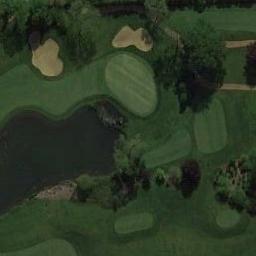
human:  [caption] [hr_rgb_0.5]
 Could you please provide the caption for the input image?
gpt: There are several bunkers and lakes and a few paths and many trees on a large green lawn on the golf course .

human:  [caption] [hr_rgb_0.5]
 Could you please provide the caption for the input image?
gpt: Many trees are near the golf course .

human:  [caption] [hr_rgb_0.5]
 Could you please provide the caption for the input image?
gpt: The golf course has a lake, Some putting greens, Fairways, Barrier trees and two sandpits .

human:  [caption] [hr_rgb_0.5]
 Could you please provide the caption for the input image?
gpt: There are three bunkers and a winding road in this area .

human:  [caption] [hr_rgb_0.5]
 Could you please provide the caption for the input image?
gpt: There are two bunkers near a lake on the golf course .